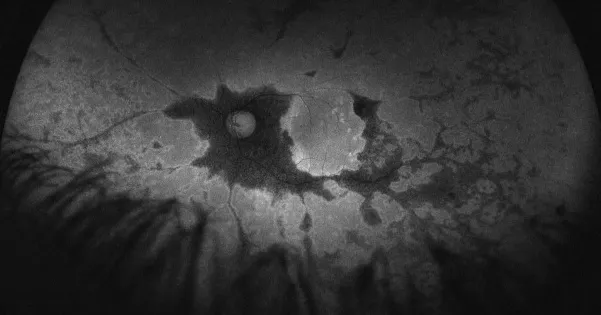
Autofluorescence image of the left eye demostrating hypoautofluorescence at the paravenous zone.
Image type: ophthalmic_imaging (autofluorescence)